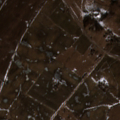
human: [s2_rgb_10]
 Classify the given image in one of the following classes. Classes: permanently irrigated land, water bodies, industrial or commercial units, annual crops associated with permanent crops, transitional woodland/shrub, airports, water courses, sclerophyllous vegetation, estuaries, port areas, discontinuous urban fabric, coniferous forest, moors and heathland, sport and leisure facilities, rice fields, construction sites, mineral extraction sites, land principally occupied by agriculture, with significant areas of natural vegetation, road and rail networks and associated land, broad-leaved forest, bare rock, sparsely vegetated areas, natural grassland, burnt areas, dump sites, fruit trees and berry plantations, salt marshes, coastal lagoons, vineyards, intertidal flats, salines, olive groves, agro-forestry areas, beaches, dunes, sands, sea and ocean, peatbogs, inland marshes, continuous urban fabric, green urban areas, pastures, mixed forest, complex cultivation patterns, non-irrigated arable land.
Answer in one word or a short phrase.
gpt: non-irrigated arable land, pastures, complex cultivation patterns, land principally occupied by agriculture, with significant areas of natural vegetation